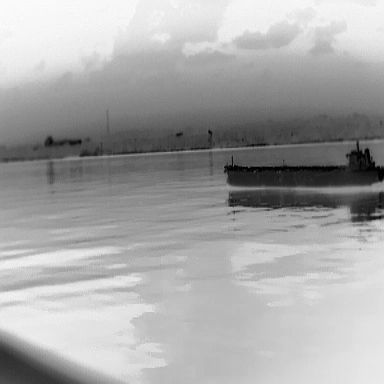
There is a liner in the infrared image.